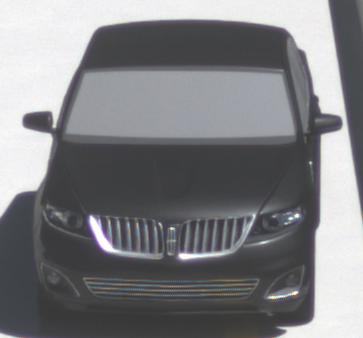
Make: Lincoln
Model: MKS
Detailed model: -
Model produced from: 2008
Model produced until: 2011
Doors: 4
Color: black
Road condition: wet road
Daytime: midday
Contrast: high contrast